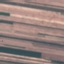
Land use / land cover: AnnualCrop